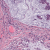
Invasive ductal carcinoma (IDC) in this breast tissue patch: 1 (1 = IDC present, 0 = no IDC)